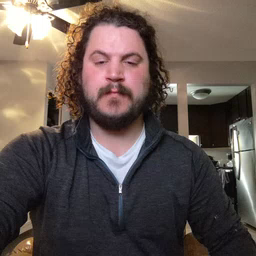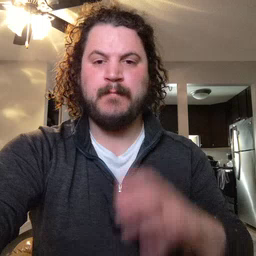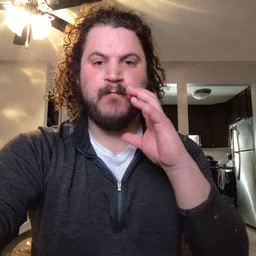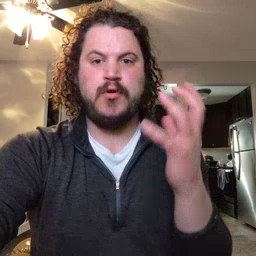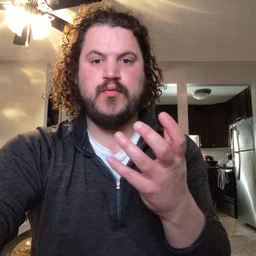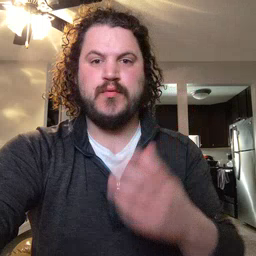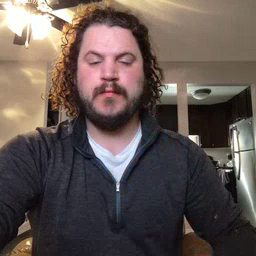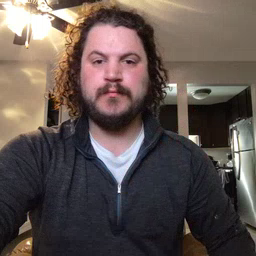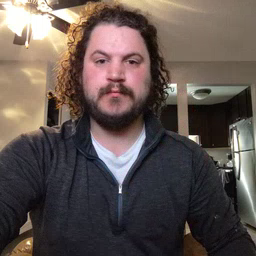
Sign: balloon